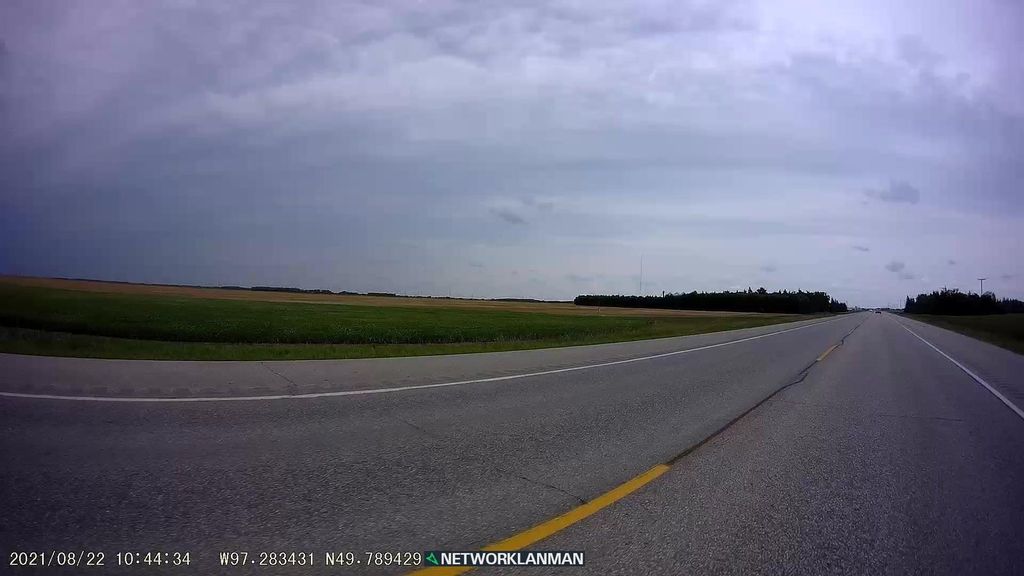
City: winnipeg